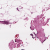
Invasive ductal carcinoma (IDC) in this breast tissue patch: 0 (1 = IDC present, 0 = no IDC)